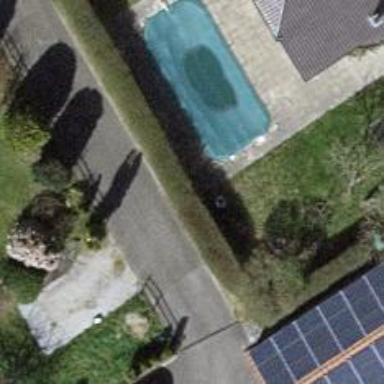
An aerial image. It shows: Swimming pool located in leisure land.